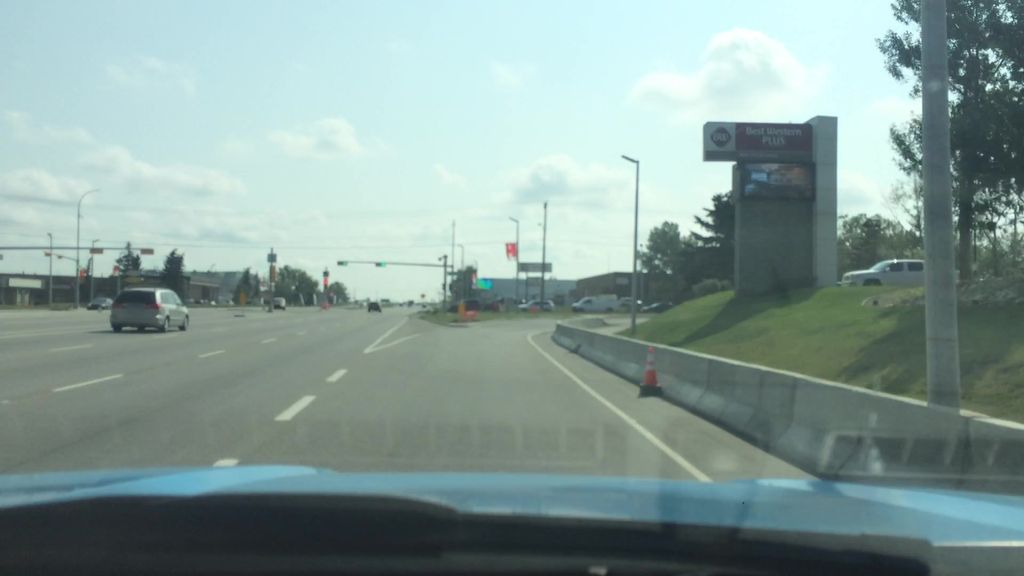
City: calgary